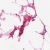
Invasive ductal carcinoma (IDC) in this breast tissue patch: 0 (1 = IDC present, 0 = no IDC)